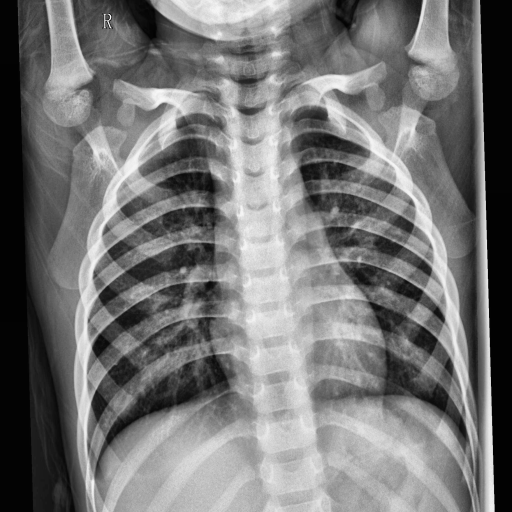
Finding: NORMAL